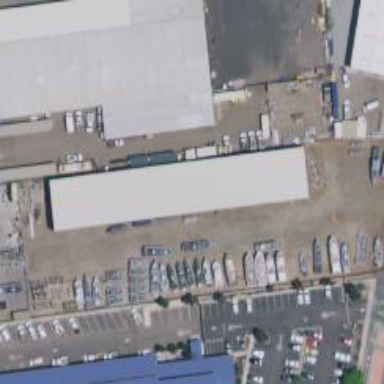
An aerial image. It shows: Warehouse.